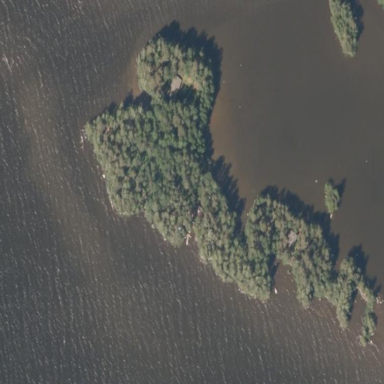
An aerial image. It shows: Island.